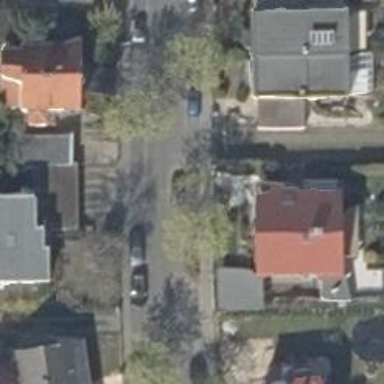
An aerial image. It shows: Residential road with sidewalks on both sides.